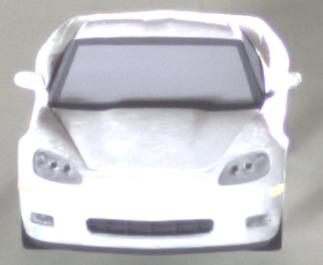
Make: Chevrolet
Model: Corvette Coupé
Detailed model: Corvette (C6) Coupé
Model produced from: 2005/02
Model produced until: 2008/03
Doors: 3
Color: white
Road condition: dry road
Daytime: midday
Contrast: medium contrast